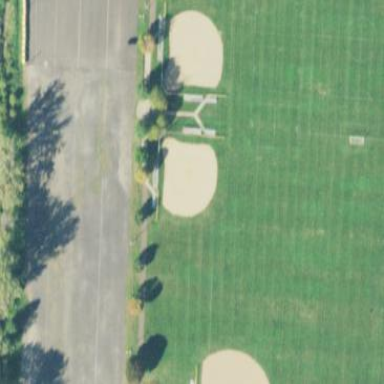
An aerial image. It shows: Baseball pitch for leisure and sports activities.